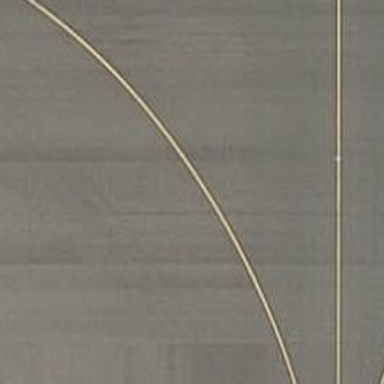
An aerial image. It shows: View of taxiway at the airport.